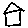
Label: house